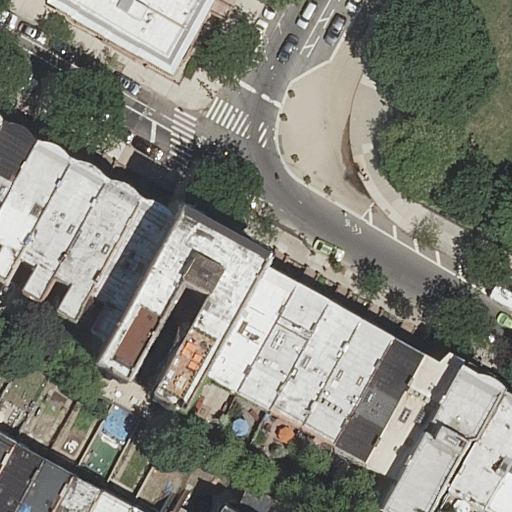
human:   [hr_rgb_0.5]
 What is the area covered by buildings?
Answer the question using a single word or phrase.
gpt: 3418m2

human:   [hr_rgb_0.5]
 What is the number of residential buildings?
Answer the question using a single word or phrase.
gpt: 23

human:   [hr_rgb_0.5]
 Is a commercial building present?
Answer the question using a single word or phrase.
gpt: no

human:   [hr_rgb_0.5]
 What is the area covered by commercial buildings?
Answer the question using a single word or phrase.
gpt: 0m2

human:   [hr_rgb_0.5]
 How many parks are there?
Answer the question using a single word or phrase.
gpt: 1

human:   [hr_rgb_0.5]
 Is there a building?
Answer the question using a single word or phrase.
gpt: yes

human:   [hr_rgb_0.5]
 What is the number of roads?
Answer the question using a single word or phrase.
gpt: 3

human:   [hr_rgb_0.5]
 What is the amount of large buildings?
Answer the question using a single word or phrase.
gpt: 1

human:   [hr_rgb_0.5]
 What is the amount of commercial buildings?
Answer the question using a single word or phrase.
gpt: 0

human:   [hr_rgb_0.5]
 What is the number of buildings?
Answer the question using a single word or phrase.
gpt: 24

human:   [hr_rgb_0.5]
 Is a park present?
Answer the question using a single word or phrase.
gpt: yes

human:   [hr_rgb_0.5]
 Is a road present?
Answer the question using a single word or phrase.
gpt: yes

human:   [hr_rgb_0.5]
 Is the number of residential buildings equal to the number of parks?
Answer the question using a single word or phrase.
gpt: no

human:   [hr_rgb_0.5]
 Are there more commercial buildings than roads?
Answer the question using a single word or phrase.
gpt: no

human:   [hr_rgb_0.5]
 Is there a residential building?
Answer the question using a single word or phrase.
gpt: yes

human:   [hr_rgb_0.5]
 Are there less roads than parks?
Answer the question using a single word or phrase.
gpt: no

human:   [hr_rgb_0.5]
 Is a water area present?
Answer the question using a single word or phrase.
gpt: no

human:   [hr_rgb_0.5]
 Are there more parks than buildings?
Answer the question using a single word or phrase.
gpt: no

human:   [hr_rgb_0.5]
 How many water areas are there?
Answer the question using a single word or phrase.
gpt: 0

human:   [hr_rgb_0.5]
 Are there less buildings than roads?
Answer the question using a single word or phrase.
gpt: no

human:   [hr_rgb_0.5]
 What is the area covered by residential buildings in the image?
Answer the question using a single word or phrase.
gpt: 3389m2

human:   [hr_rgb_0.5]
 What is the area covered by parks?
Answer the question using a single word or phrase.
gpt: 10636m2

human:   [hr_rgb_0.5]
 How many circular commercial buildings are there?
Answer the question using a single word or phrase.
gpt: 0

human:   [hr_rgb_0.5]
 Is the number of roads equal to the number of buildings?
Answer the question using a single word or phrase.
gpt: no

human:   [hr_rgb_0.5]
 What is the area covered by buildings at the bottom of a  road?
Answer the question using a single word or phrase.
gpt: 3200m2

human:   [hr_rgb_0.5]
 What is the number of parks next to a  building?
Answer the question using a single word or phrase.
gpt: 1

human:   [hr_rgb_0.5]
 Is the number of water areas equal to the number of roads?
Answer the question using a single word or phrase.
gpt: no

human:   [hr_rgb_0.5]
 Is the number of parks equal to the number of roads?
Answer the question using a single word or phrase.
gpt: no

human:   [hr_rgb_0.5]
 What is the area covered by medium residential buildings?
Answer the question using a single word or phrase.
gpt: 2531m2

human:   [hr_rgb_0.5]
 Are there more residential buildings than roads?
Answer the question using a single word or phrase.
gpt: yes

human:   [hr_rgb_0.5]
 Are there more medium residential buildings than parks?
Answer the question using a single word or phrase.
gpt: yes

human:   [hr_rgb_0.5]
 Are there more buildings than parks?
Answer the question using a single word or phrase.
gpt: yes

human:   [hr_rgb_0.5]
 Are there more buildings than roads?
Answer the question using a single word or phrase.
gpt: yes

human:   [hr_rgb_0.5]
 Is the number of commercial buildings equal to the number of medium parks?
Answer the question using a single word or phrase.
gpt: yes

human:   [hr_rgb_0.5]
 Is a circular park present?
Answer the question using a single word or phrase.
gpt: no

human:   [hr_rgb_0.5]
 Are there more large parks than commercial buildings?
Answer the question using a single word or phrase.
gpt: yes

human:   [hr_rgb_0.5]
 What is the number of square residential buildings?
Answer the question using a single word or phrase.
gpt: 0

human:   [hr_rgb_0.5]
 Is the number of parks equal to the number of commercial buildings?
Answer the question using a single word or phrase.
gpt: no

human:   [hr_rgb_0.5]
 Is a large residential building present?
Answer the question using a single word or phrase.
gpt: yes

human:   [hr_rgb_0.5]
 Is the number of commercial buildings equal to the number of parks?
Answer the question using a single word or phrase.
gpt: no

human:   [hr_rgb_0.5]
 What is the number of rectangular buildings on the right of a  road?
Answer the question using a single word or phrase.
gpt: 9

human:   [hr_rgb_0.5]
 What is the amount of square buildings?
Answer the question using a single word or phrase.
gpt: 0

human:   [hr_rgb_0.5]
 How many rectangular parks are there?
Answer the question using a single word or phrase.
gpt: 1

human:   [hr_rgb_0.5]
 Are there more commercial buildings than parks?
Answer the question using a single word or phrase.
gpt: no

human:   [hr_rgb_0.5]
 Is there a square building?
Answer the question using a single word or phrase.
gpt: no

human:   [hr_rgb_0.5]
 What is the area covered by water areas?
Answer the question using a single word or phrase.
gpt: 0m2

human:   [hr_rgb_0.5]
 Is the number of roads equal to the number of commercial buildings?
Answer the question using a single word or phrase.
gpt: no

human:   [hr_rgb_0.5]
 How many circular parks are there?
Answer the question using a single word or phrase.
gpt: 0

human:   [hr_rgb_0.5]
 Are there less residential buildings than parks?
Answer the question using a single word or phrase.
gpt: no

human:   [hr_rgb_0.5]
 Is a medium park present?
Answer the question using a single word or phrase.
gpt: no

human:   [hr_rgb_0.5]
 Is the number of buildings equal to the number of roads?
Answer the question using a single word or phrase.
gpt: no

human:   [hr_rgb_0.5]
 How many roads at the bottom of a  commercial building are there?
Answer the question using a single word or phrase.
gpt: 0

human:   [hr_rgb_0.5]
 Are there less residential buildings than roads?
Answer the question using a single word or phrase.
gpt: no

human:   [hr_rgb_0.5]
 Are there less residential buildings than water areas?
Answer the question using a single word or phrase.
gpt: no

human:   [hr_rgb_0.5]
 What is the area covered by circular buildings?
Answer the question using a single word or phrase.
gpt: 0m2

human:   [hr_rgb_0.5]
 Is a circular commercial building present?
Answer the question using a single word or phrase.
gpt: no

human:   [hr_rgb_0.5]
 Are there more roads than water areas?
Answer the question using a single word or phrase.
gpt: yes

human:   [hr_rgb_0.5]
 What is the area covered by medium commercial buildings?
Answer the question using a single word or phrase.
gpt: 0m2

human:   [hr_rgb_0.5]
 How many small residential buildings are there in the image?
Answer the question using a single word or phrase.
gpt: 9

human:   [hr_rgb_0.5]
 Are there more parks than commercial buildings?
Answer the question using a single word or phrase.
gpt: yes

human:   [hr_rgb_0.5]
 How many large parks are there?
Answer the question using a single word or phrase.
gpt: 1

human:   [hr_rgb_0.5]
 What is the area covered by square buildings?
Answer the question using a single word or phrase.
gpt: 0m2

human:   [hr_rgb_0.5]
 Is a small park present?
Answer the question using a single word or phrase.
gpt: no

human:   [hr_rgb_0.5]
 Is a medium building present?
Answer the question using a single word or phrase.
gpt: yes